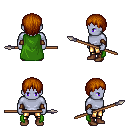
a pixel art fantasy rpg character, male body template, dark elf, purple skin, green cape, gold greaves, brunette plain hairstyle, leather bracers, brown shoes, spear, four views (front, back, left, right), 2x2 character sprite sheet, small pixel art, hard edges, no anti-aliasing